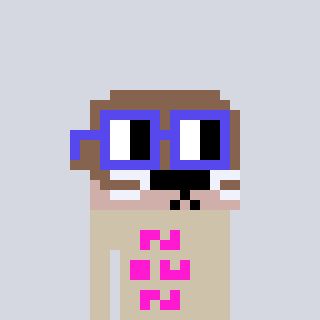
a pixel art character with square blue glasses, a otter-shaped head and a bege-colored body on a cool background